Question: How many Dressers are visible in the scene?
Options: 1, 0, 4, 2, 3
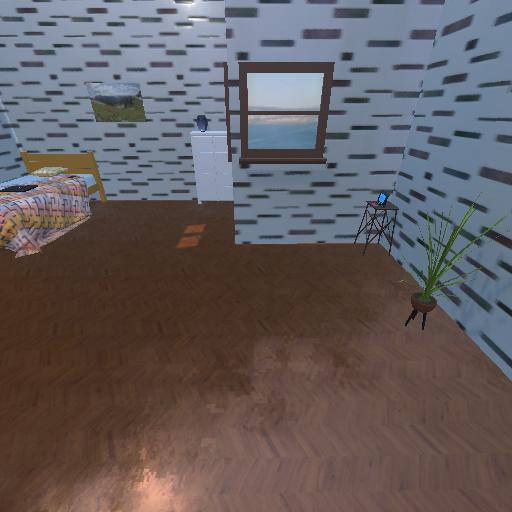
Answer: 1